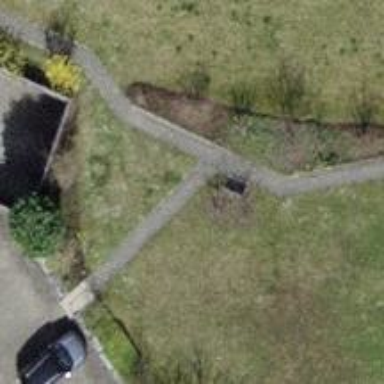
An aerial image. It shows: Paved path.